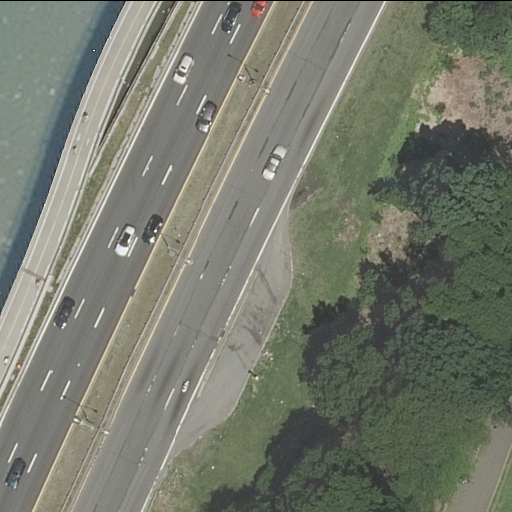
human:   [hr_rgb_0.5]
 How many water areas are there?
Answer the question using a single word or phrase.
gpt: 2

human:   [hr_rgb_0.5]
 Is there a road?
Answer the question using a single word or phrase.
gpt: yes

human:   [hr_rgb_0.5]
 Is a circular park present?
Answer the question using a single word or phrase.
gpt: no

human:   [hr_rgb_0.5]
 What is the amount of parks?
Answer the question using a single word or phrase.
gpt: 1

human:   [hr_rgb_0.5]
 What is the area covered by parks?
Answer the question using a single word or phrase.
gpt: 434m2

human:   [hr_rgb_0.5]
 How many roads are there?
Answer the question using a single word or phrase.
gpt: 4

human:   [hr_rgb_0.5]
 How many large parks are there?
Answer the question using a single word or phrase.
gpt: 0

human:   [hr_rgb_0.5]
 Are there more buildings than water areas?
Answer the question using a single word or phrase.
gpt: no

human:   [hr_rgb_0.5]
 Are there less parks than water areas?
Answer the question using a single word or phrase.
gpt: yes

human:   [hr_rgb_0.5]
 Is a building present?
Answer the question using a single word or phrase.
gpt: no

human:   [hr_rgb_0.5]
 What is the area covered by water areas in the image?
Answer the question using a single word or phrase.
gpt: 669m2

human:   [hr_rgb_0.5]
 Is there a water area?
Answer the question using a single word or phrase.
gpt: yes

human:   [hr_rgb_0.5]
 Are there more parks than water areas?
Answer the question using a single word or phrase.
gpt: no

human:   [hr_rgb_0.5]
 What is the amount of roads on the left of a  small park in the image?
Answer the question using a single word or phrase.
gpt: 0

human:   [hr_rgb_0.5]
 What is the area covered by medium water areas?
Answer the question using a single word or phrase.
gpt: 0m2

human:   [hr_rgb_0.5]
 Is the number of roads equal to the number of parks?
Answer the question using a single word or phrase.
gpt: no

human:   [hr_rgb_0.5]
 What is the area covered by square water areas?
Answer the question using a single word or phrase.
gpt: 0m2

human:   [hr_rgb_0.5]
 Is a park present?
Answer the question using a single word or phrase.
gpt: yes

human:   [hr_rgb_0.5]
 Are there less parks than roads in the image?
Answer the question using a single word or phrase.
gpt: yes

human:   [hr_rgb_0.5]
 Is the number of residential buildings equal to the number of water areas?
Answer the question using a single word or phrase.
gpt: no

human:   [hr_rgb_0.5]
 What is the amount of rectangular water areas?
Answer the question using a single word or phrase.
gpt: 2

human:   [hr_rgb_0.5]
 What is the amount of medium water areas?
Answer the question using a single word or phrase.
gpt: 0

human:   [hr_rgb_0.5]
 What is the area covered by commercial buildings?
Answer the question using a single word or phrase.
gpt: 0m2

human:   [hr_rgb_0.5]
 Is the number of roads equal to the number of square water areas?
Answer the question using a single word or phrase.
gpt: no

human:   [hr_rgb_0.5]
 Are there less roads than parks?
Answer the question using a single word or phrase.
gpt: no

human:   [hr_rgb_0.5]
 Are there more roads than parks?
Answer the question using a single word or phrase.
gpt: yes

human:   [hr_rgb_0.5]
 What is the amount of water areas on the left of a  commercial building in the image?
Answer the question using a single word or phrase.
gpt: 0

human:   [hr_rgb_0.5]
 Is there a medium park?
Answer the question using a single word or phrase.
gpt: yes

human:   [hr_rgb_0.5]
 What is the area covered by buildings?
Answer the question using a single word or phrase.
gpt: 0m2

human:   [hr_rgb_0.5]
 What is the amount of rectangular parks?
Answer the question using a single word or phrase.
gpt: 1

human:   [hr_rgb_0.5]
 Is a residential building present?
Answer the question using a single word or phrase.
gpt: no

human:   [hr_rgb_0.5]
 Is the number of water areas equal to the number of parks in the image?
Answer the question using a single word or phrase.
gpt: no

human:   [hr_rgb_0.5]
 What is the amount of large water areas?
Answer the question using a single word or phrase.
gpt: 1

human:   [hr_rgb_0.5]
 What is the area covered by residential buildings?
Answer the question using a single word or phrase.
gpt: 0m2

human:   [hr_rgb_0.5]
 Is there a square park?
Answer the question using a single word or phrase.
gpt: no

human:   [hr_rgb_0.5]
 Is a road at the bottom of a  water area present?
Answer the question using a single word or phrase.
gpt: yes

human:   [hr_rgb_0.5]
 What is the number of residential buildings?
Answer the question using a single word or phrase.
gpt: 0

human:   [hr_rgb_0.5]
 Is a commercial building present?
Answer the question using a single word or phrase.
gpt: no

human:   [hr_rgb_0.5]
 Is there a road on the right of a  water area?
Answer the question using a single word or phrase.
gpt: yes

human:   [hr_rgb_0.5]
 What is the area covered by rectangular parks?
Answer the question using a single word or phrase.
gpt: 434m2

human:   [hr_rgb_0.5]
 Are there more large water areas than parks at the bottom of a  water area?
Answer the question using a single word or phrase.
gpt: no

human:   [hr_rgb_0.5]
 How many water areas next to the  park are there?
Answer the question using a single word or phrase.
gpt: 2

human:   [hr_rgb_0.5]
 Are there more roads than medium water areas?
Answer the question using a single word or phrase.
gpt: yes

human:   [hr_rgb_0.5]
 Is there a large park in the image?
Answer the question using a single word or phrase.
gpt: no

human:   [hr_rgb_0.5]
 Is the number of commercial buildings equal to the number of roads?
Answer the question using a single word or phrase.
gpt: no

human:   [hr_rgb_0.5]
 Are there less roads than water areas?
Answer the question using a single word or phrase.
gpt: no

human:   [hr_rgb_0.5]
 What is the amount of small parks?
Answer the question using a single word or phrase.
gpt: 0

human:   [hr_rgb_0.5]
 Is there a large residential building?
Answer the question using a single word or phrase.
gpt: no

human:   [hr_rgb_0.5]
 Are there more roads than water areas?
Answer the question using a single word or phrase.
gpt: yes

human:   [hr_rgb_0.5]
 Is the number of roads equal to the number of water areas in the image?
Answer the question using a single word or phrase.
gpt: no

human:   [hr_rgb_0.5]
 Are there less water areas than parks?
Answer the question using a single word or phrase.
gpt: no

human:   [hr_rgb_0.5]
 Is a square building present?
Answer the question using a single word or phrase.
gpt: no

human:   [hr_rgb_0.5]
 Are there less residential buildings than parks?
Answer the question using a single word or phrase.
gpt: yes

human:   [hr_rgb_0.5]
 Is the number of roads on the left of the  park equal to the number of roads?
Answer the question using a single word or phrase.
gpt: yes

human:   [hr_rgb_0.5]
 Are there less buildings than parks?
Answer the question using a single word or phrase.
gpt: yes

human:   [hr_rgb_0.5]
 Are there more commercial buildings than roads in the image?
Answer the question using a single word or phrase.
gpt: no

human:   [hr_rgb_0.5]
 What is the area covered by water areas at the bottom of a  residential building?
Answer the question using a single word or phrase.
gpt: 0m2

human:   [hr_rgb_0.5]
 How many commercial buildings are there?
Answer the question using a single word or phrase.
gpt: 0

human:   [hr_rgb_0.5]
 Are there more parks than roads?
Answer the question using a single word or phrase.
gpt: no

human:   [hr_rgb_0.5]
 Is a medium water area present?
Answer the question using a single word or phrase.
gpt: no

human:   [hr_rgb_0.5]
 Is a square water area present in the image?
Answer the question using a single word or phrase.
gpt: no

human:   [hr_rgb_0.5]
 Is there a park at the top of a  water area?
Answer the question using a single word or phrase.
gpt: no

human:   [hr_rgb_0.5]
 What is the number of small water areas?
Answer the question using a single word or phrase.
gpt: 1

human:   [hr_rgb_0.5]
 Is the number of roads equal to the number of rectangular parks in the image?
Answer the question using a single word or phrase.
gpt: no